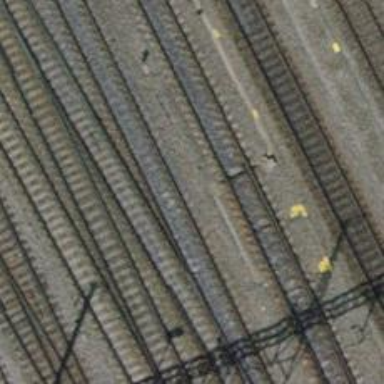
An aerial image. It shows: Single-track railway with electrified contact lines.